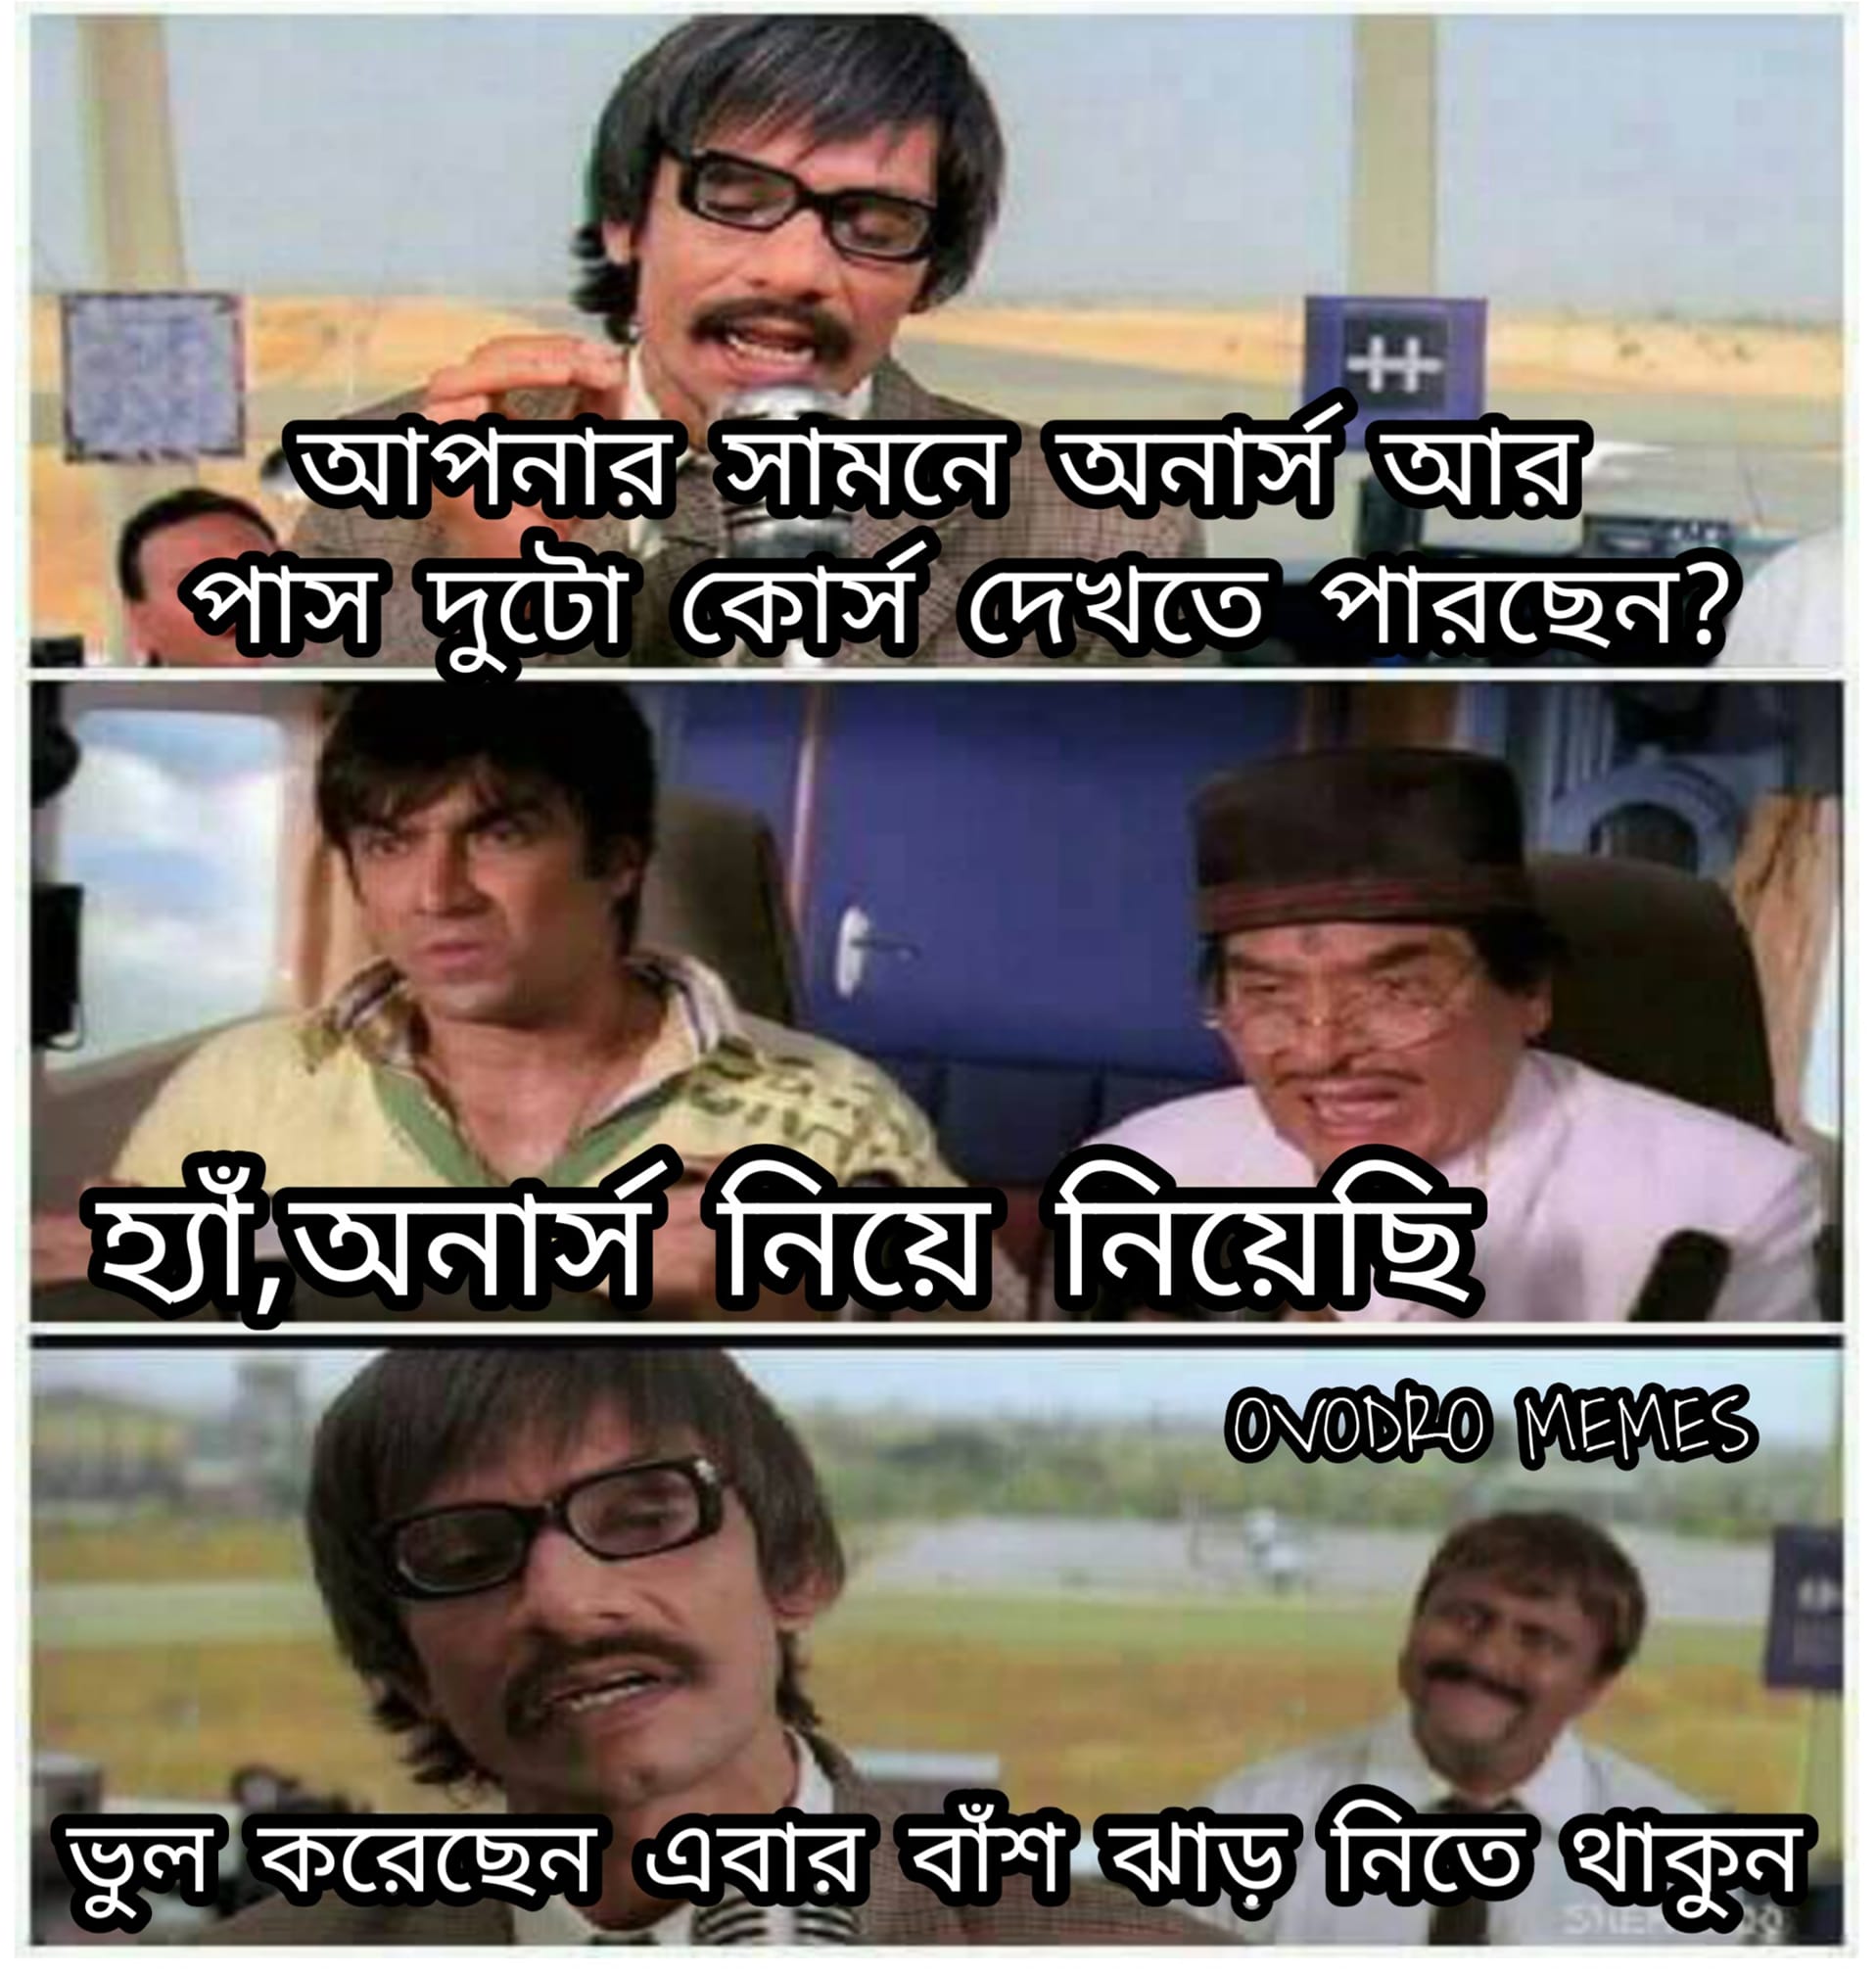
Caption: আপনার সামনে অনার্স আর পাস দুটো কোর্স দেখতে পারছেন ?    হ্যাঁ, অনার্স নিয়ে নিয়েছি     ভুল করেছেন এবার বাঁশ ঝাড় নিতে থাকুন
Label: non-hate